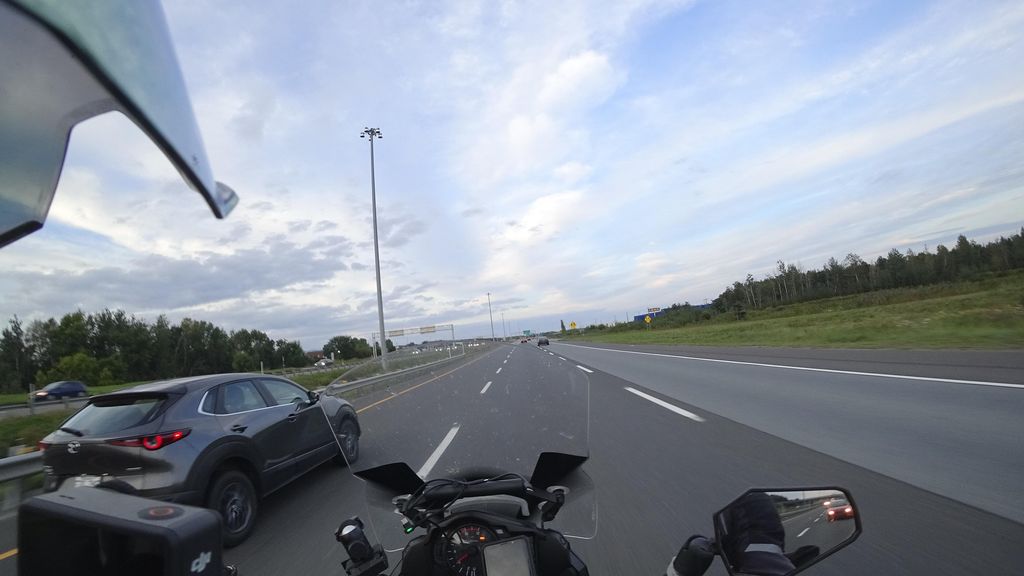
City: quebec_city